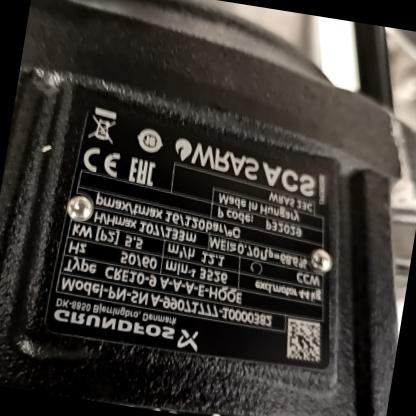
Klasa: tabliczka-znamionowa